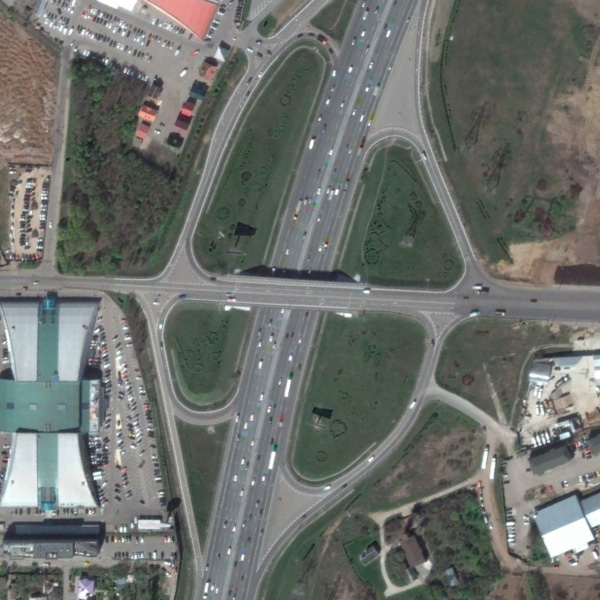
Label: Viaduct